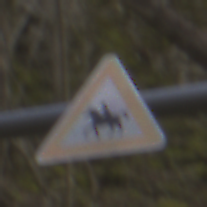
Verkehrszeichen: ReiterRechts
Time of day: MorningAfternoon
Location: Outdoor (Nature)
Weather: PartlyCloudy
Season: NotSpecified
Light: Natural